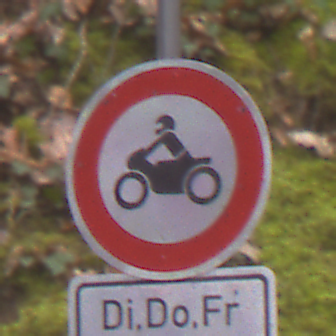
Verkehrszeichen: VerbotKraftraeder
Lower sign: ZeitangabenMitBeschraenkungAufWochentage3
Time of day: Midday
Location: Outdoor (Nature)
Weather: Overcast
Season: Autumn
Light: Natural